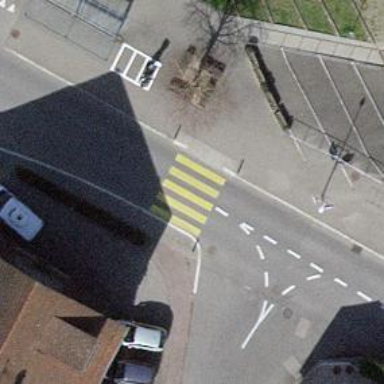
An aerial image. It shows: Zebra crossing on the road.